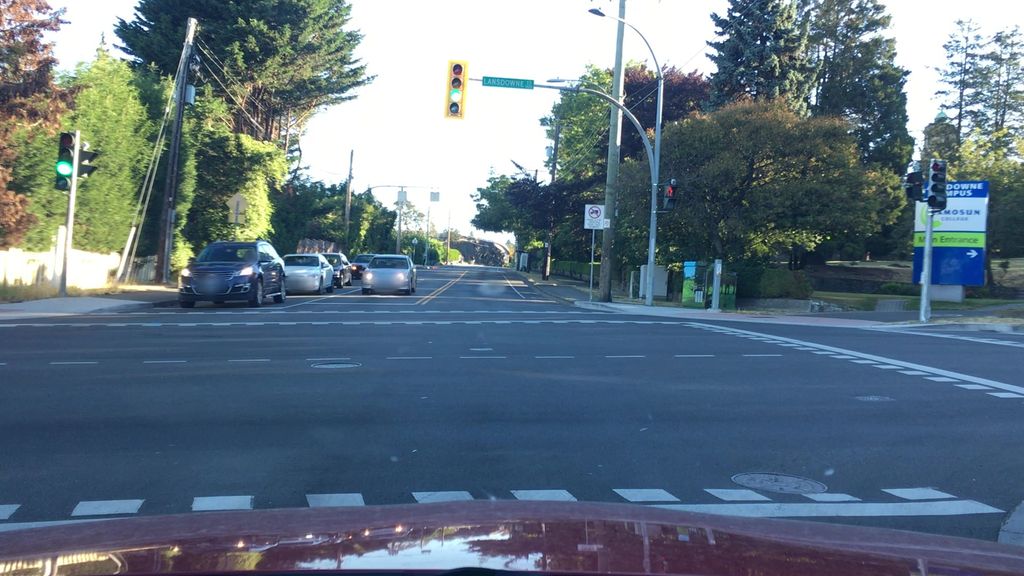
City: victoria